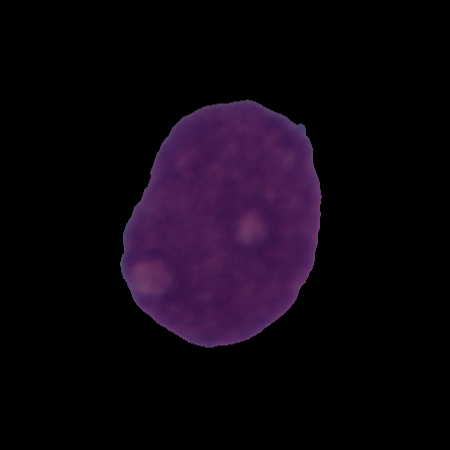
Label: cancer